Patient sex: M
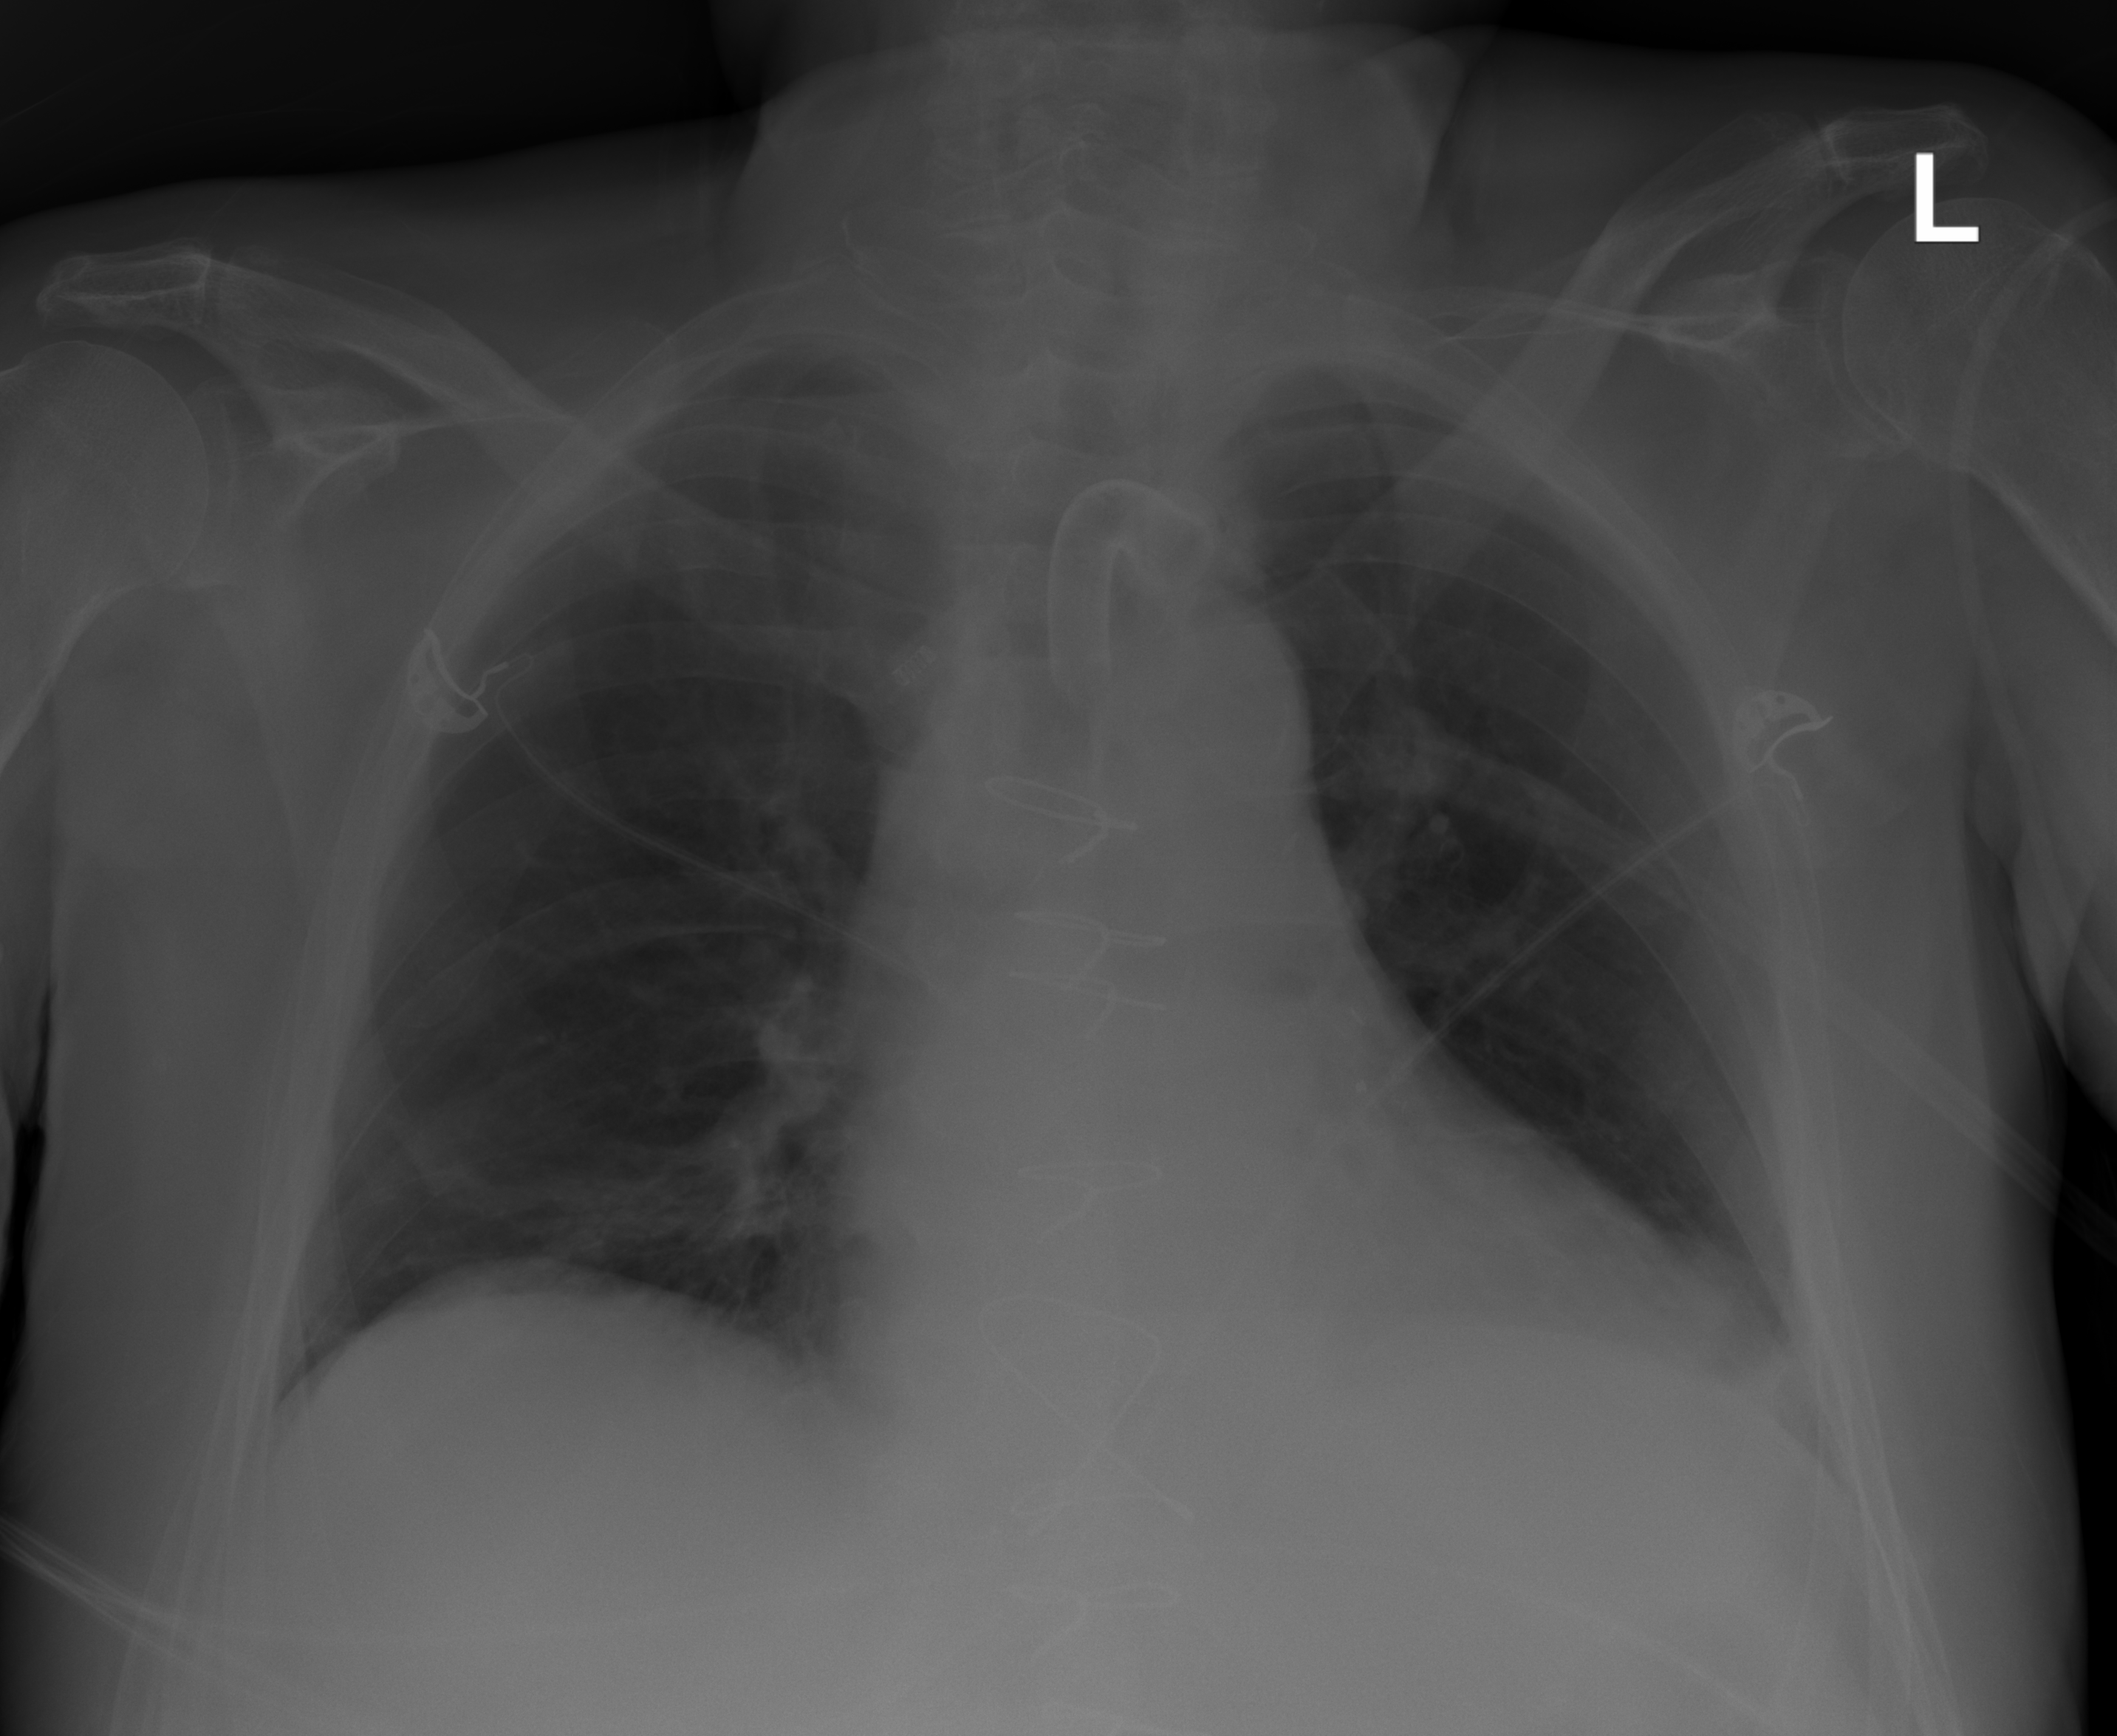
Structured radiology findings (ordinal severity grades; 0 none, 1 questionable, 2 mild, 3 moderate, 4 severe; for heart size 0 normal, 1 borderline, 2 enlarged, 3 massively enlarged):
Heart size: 2
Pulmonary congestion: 2
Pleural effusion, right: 0
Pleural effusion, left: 0
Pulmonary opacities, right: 0
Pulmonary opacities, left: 0
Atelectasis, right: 2
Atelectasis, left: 2